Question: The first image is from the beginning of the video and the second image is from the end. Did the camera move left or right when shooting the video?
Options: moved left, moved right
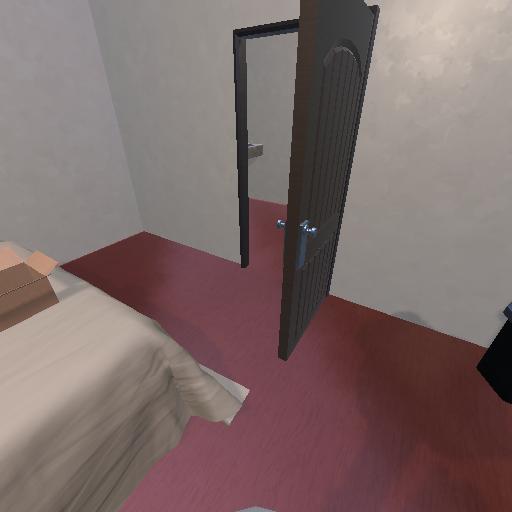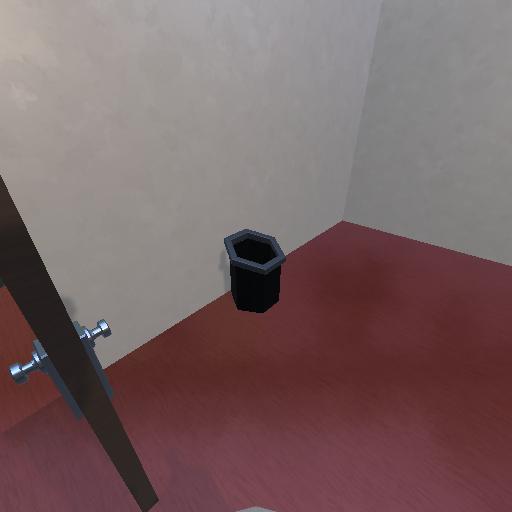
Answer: moved left